Question: I have 2 date pickers. One is for selecting a start date and the other is for selecting an expiry date. When a selection has been made I convert the date to string format and store the results in a two text fields.
This is how I save to the database:
'''
let dateFormatter = NSDateFormatter()
dateFormatter.dateFormat = "MMMM d" // e.g. September 15
let sDate = dateFormatter.dateFromString(startDateField.text) as NSDate!
let eDate = dateFormatter.dateFromString(expiryDateField.text) as NSDate!
activity["startDate"] = sDate
activity["expiryDate"] = eDate
activity.saveInBackgroundWithBlock({ (success: Bool, error: NSError!) -> Void in
'''
What I intend to do is have a table view display 2 sections: one showing activities that are active, and the other showing activities that are expired/not in date range.
I figured I could do this by taking the current date and checking it was within the start date and expiry date range.
My saved date from above is showing up in parse like this:

The thing is, I don't want to take the year or time into account. The only thing that matters is the month and day. So for example an activity could run once a year between September 15th and December 20th.
I need a way to check that the current date is within those two dates taking the day (e.g. 15th) of the month into account. So today's date is October 19 and an activity would be in range if its start date was September 15 and its expiry date December 20, but would be out of range/operation if the expiry date was October 18 or start date was October 25.
I will be displaying two sections in a table view. One with active activities and another with non-active out of operation activities.
1. How do take my stored start date and expiry date and easily check the current date is within their range?
2. For the occasions when users pick either a start date or expiry date I need to check if the current date is greater/less than the start date (to be able to decide if the activity should show up or not) or if the current date is greater/less than the expiry date (to be able to decide if the activity has passed or not passed its expiry date.
It would be nice if I could roll 1 and 2 into one function and use it in the table view.
Would be interested to learn how the more experienced programmer would achieve this.
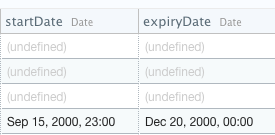
Answer: Instead of the date format "MMMM d" (e.g. "September 15"), you can convert the dates
to a string with the date format "MMdd" (e.g. "0915"). Then you can do a simple
string comparison between the current date, the start date and the expiry date.
For example,
'''
"0915" < "1019" < "1220"
'''
so October 19 is in the range from September 15 to December 20.